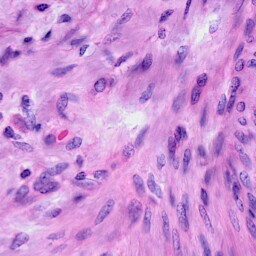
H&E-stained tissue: Cervix